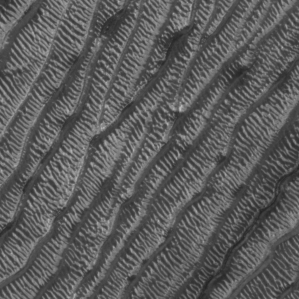
Label: frost